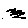
Label: zigzag